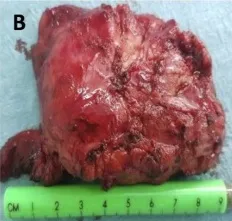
Preoperative CT Scan of thorax showing anterior mediastinal mass.
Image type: medical_photograph (other_medical_photograph)